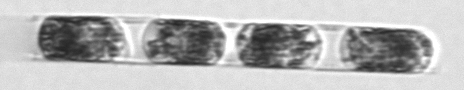
Label: Hemiaulus